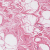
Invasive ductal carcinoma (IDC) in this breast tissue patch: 0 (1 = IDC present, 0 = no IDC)